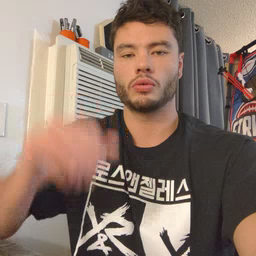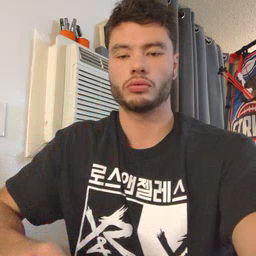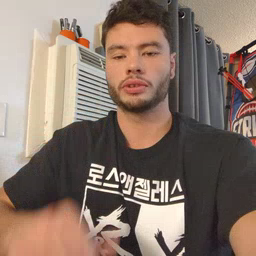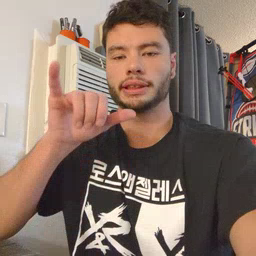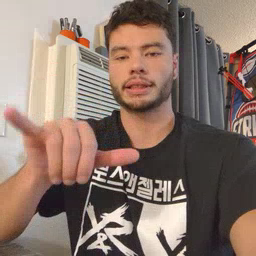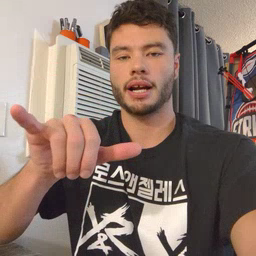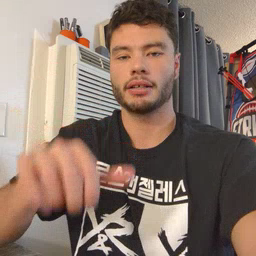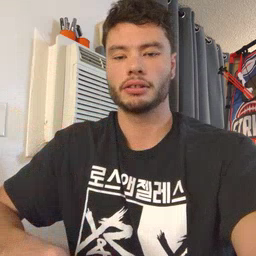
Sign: stay